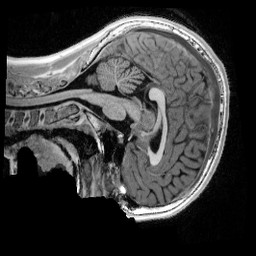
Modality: UNIT1_denoised
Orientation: sagittal
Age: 11
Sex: male
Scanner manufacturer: siemens
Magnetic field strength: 3 T
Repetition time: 4 s
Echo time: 0.00303 s